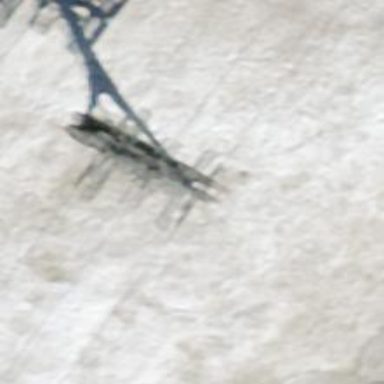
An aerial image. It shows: Pylon for aerialway.